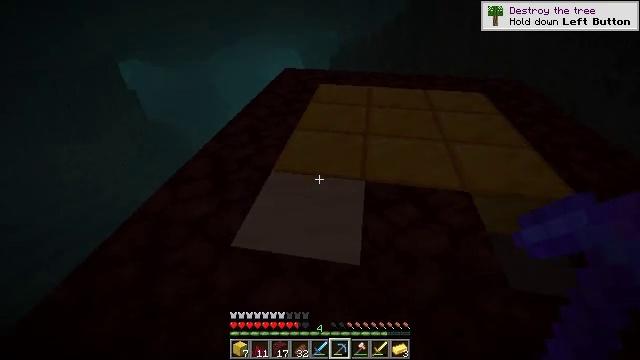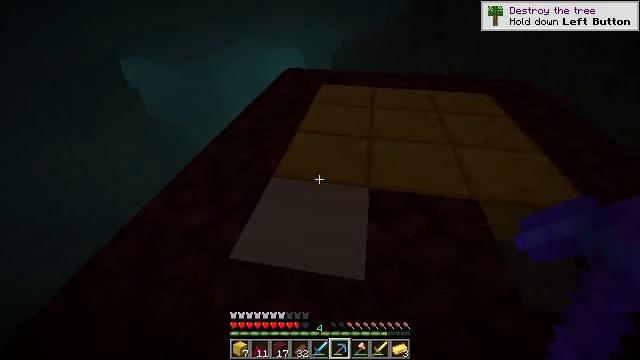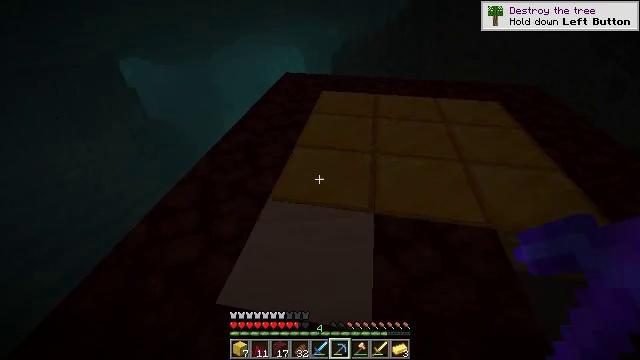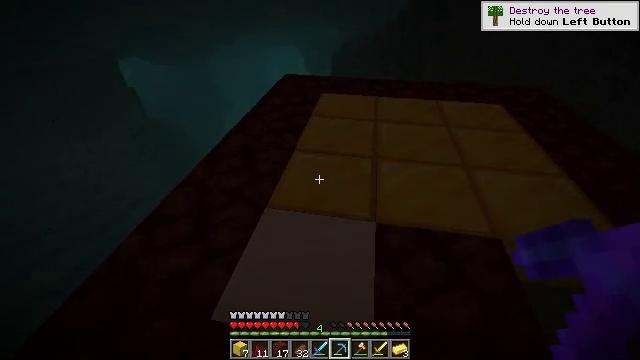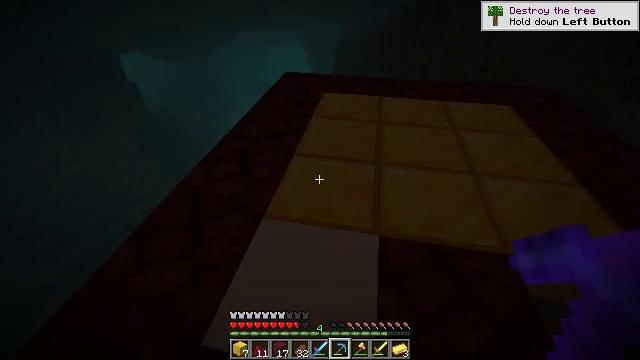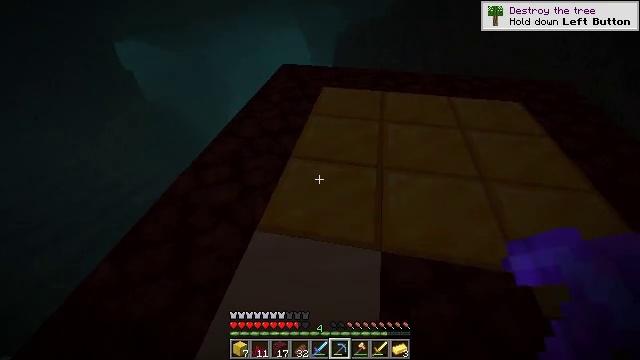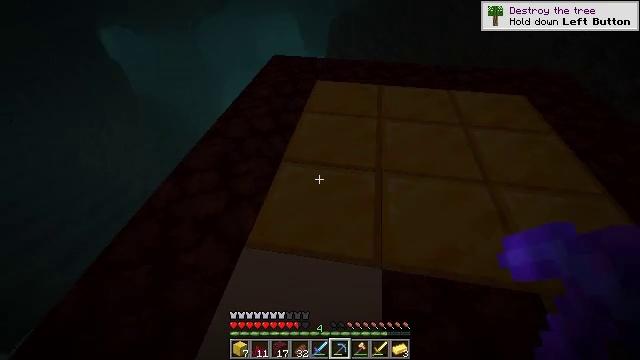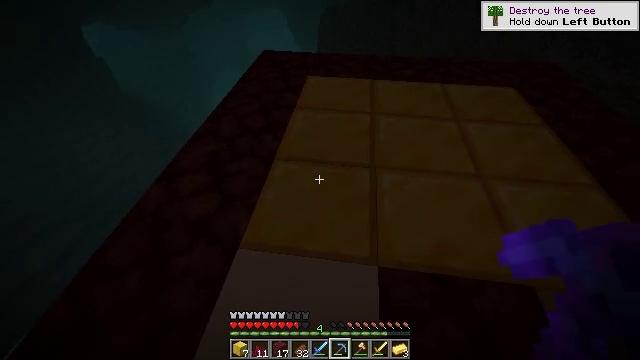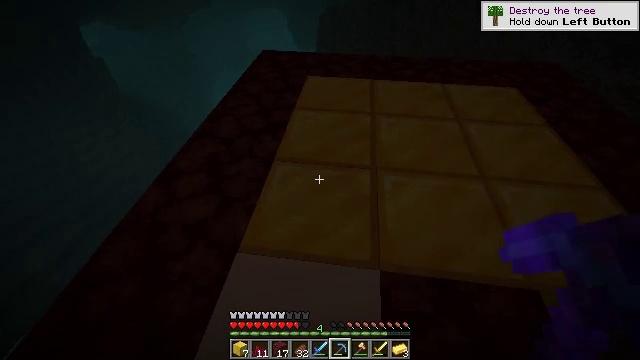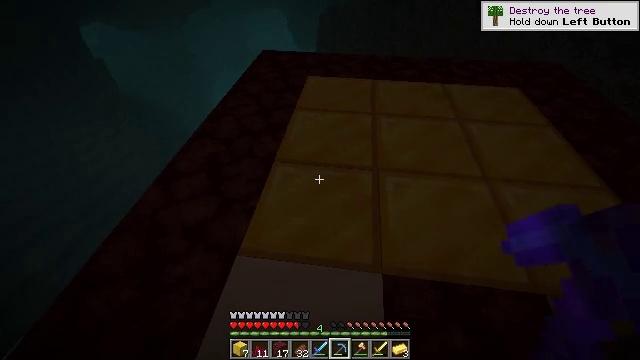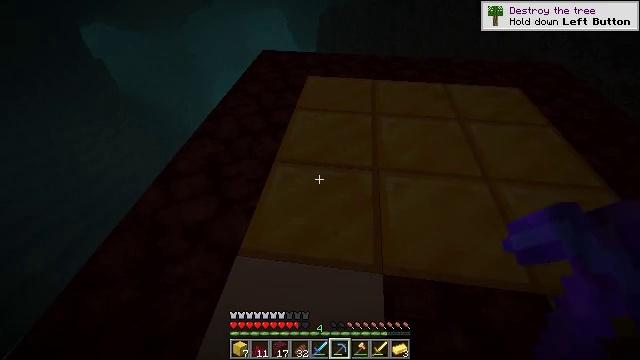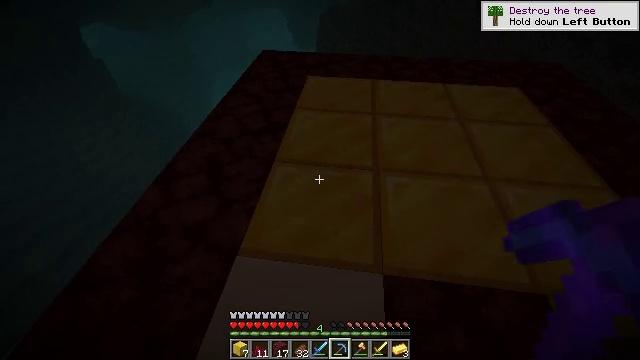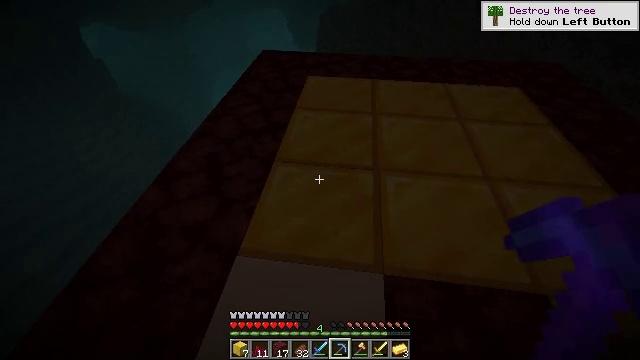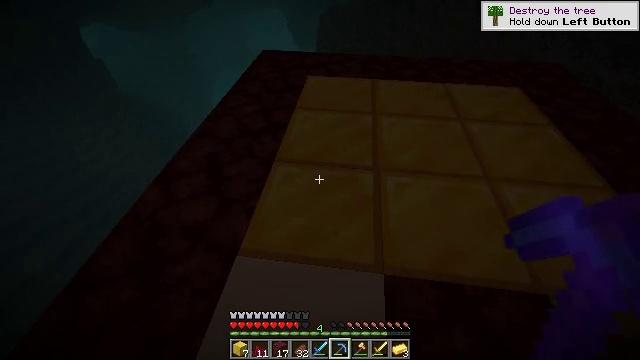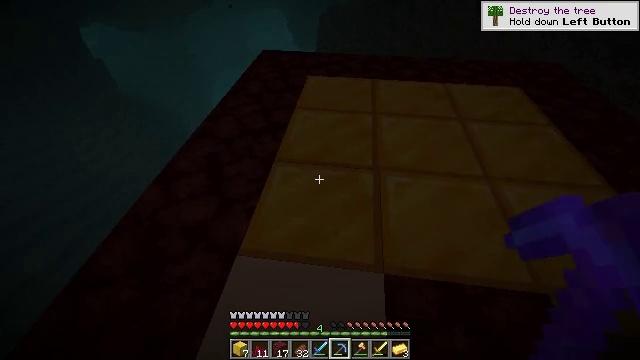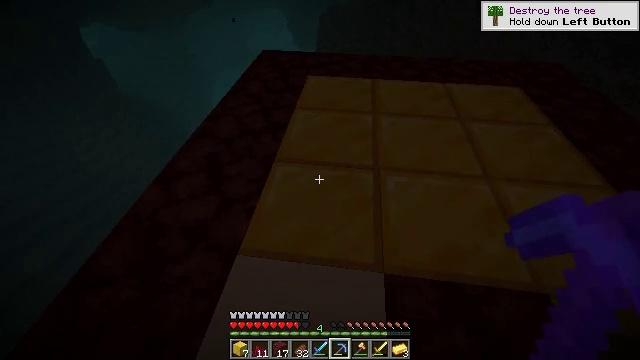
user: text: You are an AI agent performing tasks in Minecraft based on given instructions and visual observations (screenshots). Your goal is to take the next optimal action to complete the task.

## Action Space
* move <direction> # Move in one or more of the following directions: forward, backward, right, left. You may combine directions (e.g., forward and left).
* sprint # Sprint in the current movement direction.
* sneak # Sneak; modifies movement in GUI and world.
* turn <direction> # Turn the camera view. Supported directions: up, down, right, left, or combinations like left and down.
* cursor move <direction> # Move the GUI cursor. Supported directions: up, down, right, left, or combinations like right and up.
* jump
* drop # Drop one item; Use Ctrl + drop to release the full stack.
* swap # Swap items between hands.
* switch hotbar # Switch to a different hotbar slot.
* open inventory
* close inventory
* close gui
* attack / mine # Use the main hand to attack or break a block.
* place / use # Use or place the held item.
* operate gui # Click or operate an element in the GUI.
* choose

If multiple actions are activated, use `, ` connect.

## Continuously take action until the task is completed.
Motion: motion action
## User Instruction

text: Use a pickaxe to gather the gold block.
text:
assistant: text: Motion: move forward
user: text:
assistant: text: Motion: move forward
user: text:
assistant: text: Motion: move forward
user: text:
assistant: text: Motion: move forward
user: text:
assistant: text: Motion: move forward, turn down
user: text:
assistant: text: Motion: turn right and down
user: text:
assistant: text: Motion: turn right and down
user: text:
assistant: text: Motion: no_op
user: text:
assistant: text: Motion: no_op
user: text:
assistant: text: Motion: no_op
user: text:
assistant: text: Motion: no_op
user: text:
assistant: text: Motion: no_op
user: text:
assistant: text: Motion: no_op
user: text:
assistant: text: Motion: no_op
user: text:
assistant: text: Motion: no_op
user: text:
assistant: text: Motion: no_op
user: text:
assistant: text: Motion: no_op
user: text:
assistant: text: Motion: no_op
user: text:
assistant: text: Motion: no_op
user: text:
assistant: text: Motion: sneak
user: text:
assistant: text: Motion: sneak
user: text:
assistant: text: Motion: sneak
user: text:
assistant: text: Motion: sneak
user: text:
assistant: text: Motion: sneak
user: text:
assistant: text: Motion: sneak
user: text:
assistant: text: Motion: sneak
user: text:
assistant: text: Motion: sneak, turn right
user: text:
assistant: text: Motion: move forward, sneak, turn right
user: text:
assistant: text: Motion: move forward, sneak
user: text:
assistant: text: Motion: move forward, sneak